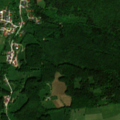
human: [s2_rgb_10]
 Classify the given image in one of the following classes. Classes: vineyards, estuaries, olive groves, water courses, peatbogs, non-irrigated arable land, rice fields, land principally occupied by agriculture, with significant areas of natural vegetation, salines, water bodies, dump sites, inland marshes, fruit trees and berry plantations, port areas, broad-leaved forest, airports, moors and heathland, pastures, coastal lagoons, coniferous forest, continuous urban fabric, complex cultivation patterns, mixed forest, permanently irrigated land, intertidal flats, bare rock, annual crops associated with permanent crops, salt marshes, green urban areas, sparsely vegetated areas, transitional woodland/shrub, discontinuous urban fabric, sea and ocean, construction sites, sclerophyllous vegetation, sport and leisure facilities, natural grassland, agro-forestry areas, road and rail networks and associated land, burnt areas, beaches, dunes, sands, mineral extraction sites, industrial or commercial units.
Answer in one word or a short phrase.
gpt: discontinuous urban fabric, pastures, mixed forest